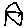
Label: house